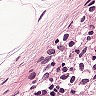
Metastatic tissue present: no